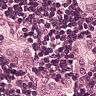
Metastatic tissue present: yes